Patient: sex F, age 29
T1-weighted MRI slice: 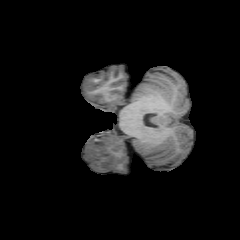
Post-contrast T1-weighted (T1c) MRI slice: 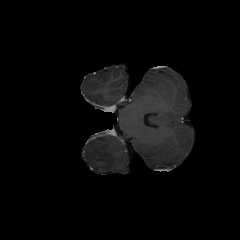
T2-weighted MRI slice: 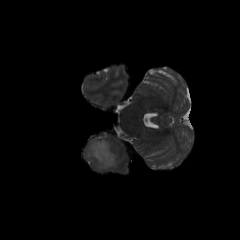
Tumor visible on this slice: yes
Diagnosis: Astrocytoma, IDH-mutant
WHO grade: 2